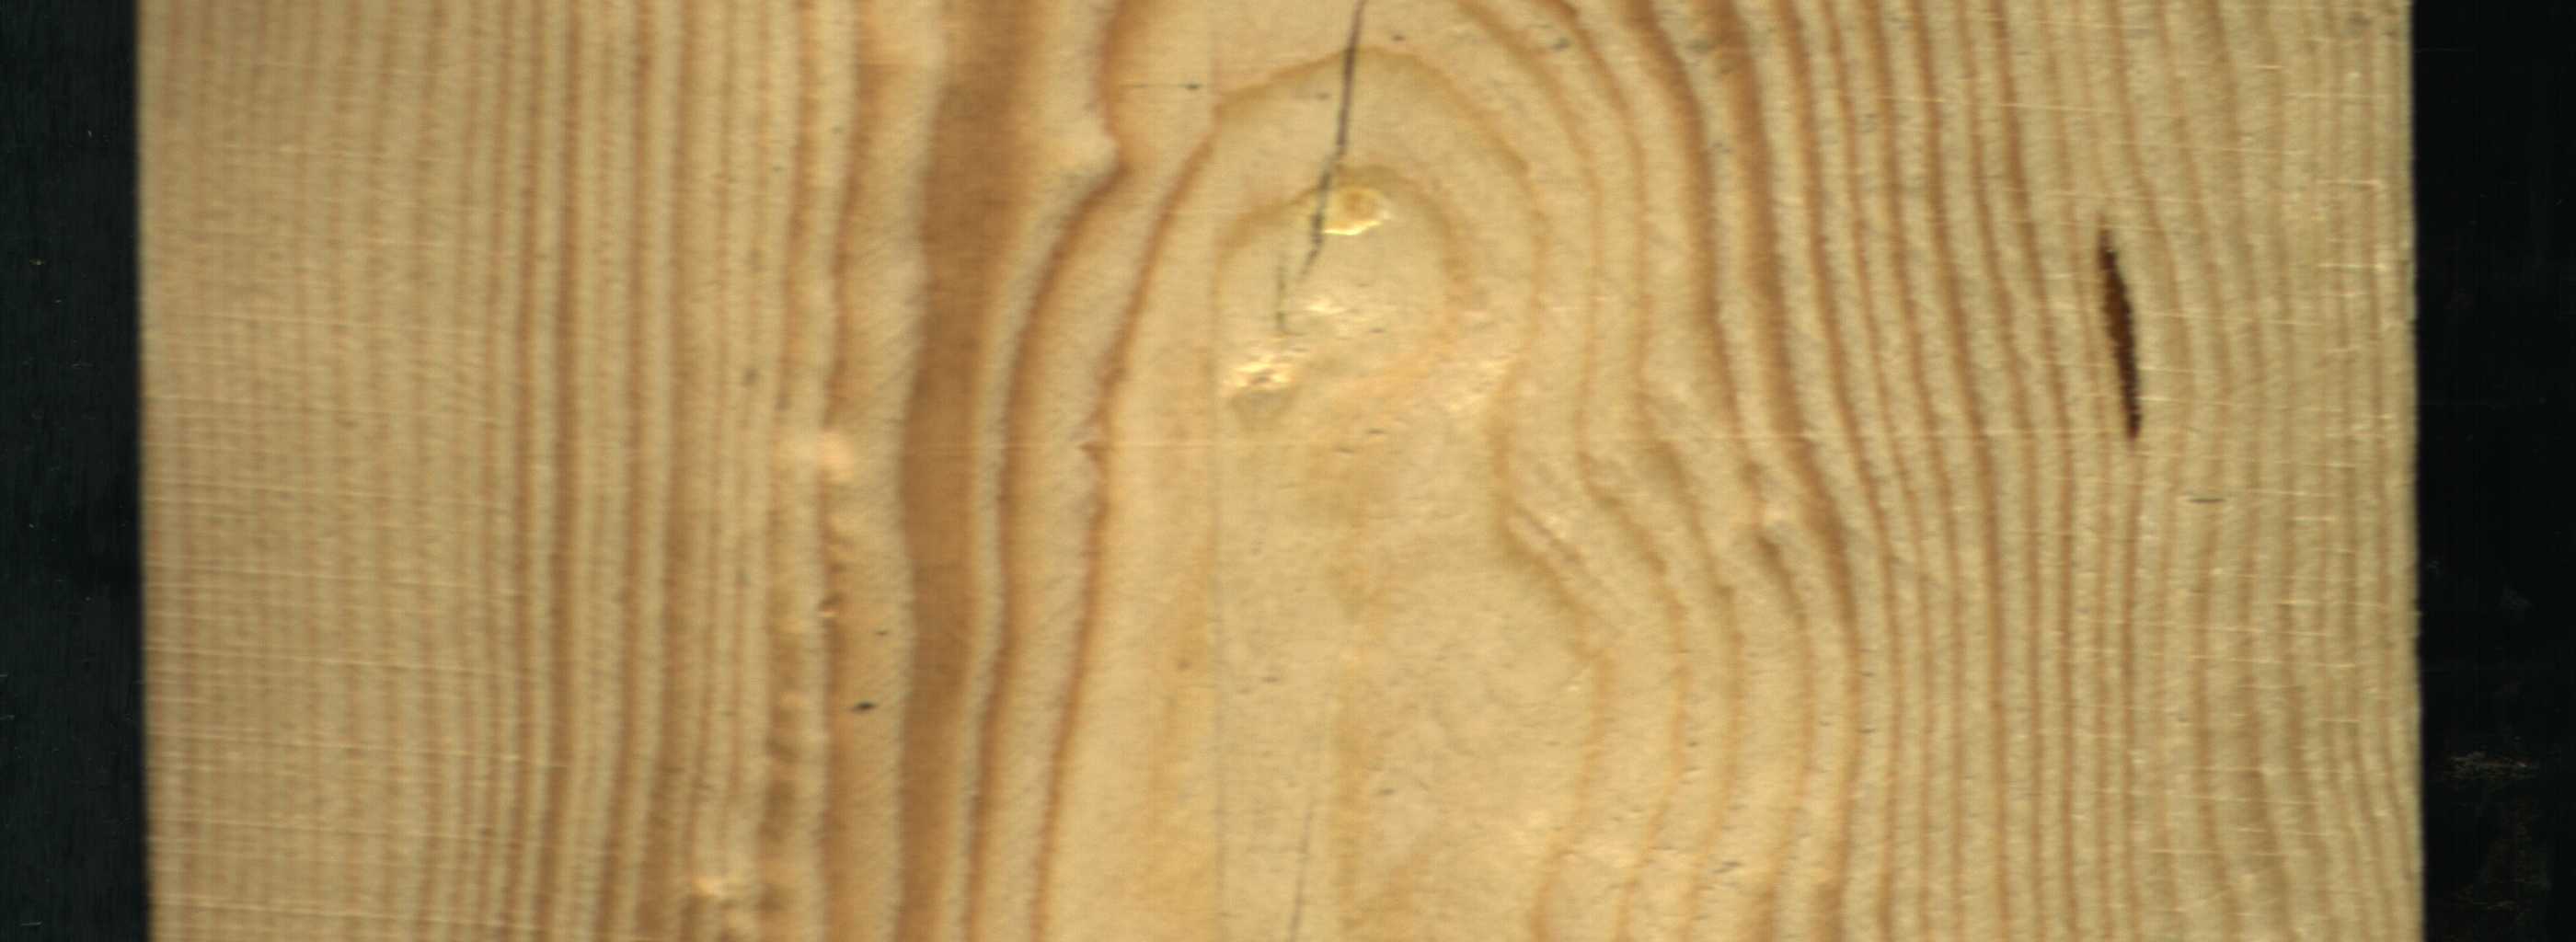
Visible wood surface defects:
resin
Quartzity
Quartzity
Quartzity
Crack